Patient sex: M
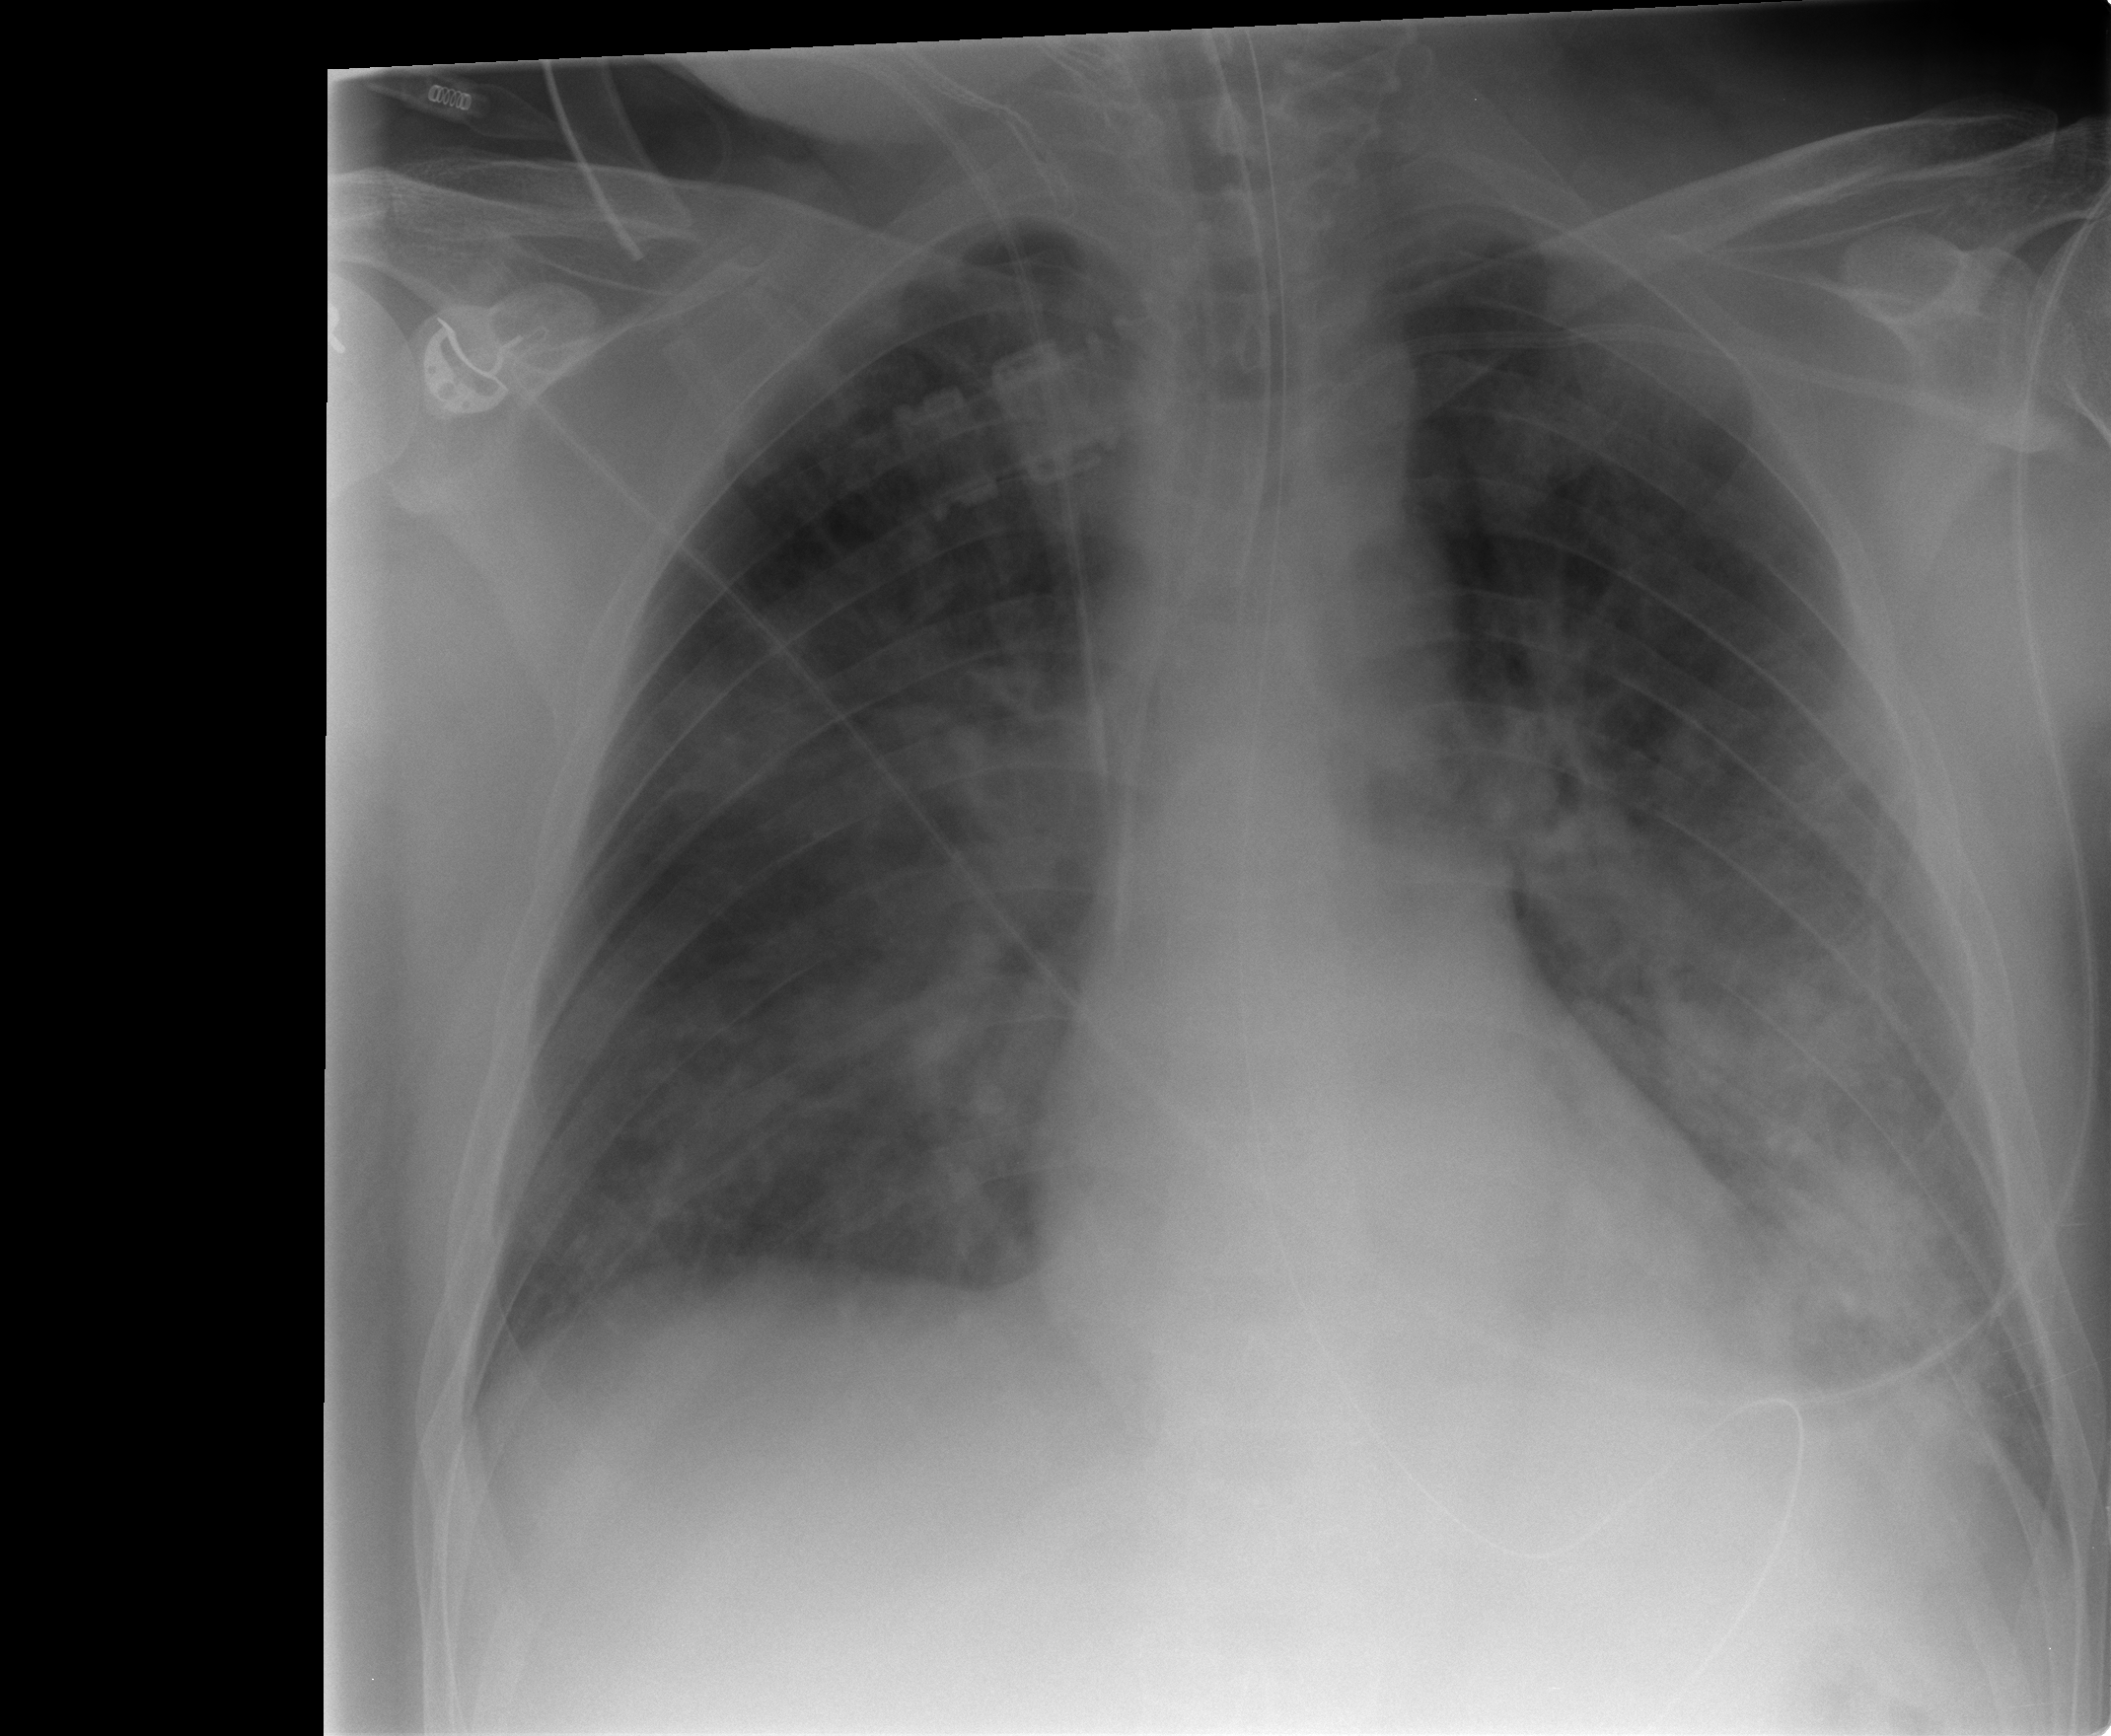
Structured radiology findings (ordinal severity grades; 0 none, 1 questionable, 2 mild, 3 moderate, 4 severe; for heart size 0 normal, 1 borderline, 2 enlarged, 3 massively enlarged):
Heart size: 0
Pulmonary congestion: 2
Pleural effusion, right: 0
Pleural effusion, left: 0
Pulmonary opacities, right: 3
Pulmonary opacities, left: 3
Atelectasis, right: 0
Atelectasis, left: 0